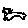
Label: cat